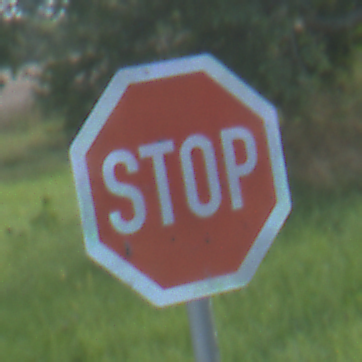
Verkehrszeichen: Stop
Umgebung: Outdoor, Nature
Tageszeit: MorningAfternoon
Wetter: PartlyCloudy
Licht: Natural
Jahreszeit: NotSpecified
Kontrast: MediumContrast